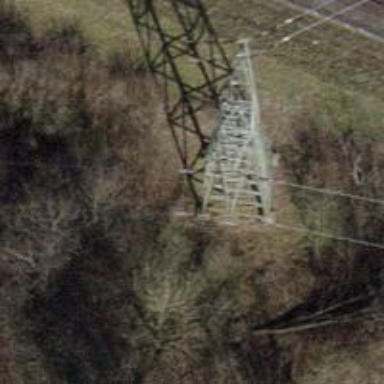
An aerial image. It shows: Lattice structure tower used for power transmission.